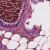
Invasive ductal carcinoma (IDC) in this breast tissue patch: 0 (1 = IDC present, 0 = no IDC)